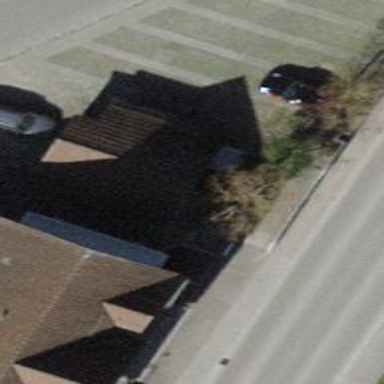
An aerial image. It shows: Shed.